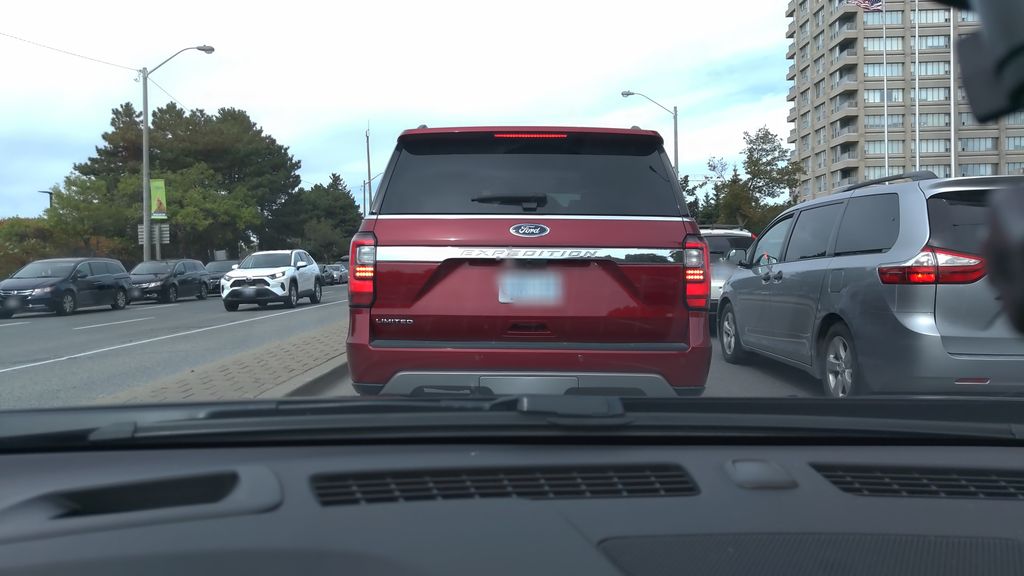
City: toronto